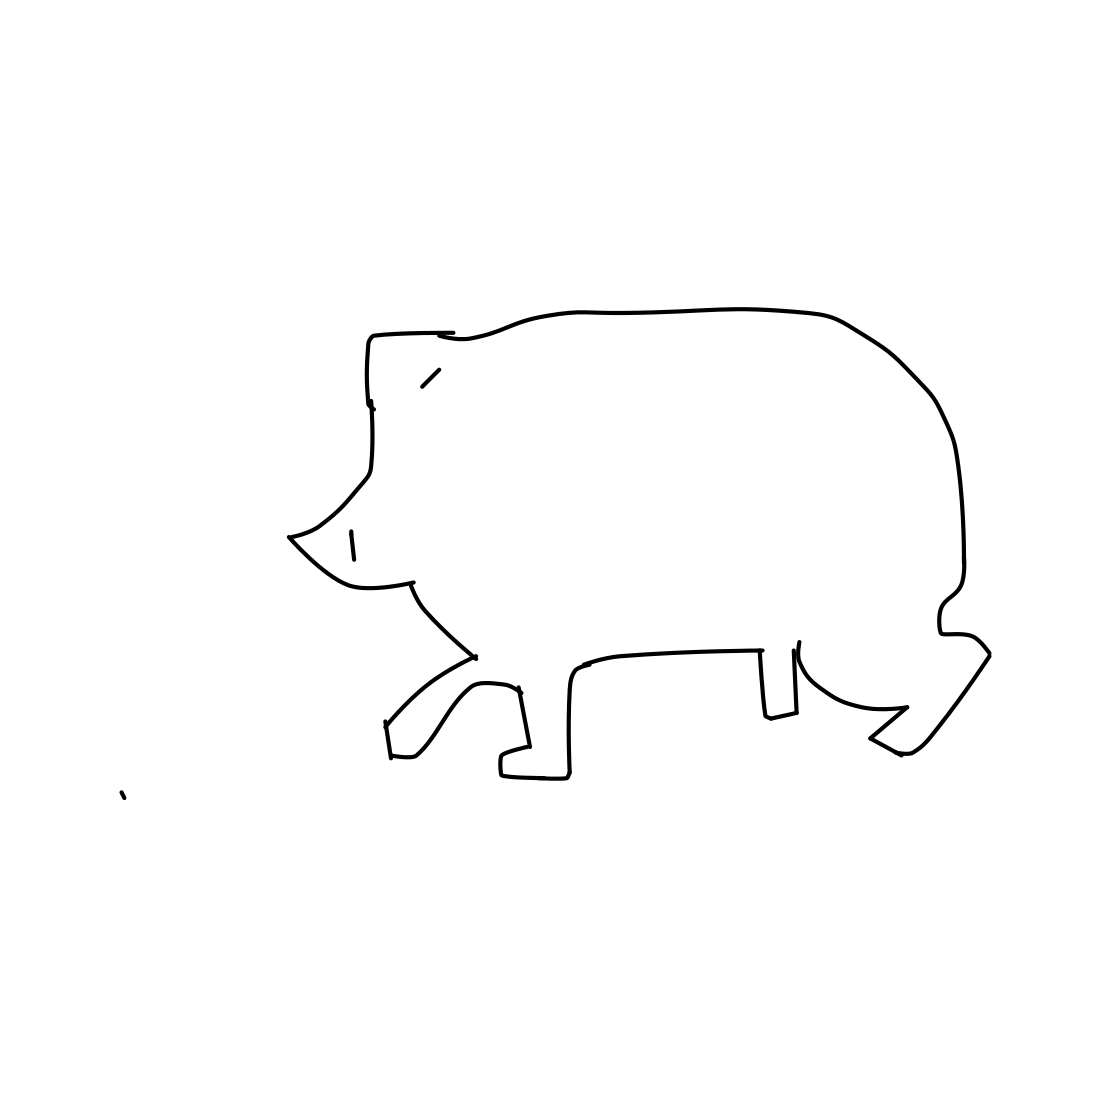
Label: bear (animal)